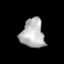
Tissue: lung
Cell type: Epithelial cells
Senescence score: 0.1697
Nuclear area (px): 660
Mean DAPI intensity: 181.745